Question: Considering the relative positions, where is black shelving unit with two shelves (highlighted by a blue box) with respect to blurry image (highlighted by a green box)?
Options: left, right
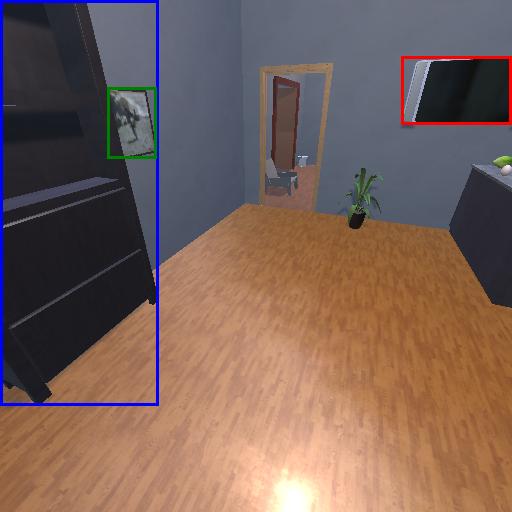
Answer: left